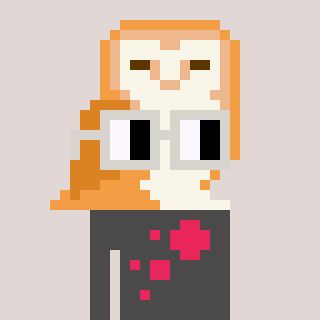
a pixel art character with square light gray glasses, a owl-shaped head and a grayscale-colored body on a warm background